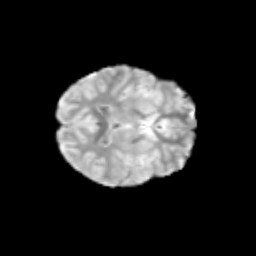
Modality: T2w
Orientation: axial
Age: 9
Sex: female
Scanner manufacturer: siemens
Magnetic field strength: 3 T
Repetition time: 3.8 s
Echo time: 0.07 s